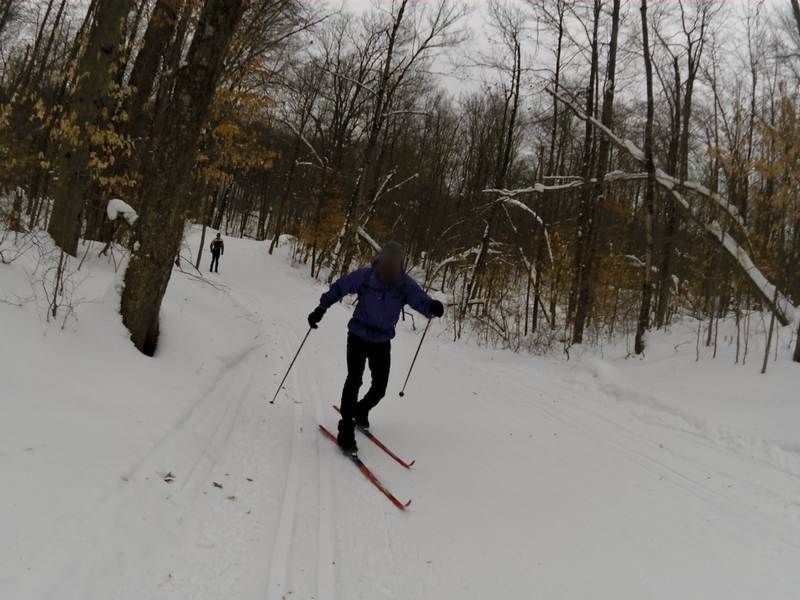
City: ottawa-gatineau